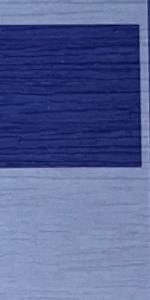
Label: Empty